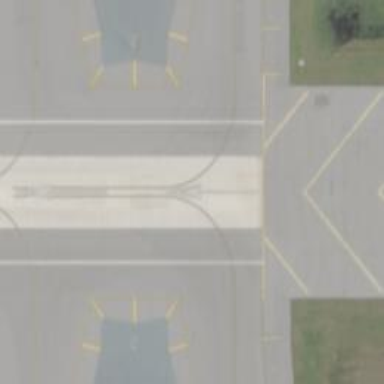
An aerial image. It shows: View of taxiway at the airport.